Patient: sex M, age 46
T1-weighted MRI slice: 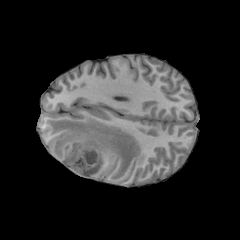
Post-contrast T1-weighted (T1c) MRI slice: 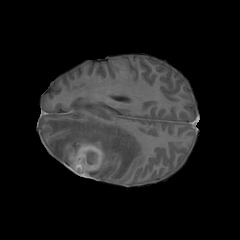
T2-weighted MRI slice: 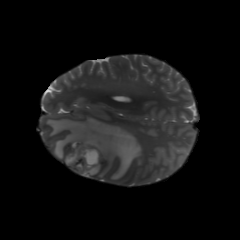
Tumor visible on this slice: yes
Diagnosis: Glioblastoma, IDH-wildtype
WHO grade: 4